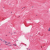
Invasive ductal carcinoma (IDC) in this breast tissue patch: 0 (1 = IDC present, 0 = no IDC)